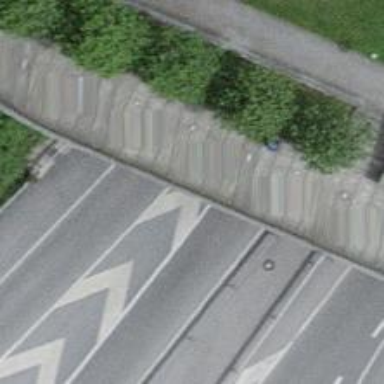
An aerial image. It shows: Asphalt tunnel on trunk link highway.